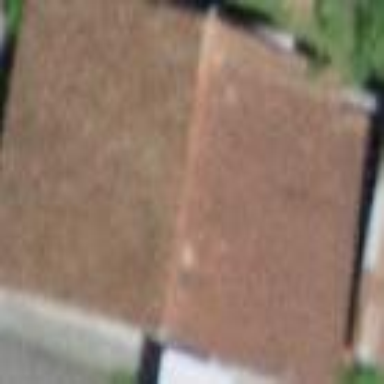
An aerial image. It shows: Rural barn.